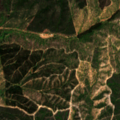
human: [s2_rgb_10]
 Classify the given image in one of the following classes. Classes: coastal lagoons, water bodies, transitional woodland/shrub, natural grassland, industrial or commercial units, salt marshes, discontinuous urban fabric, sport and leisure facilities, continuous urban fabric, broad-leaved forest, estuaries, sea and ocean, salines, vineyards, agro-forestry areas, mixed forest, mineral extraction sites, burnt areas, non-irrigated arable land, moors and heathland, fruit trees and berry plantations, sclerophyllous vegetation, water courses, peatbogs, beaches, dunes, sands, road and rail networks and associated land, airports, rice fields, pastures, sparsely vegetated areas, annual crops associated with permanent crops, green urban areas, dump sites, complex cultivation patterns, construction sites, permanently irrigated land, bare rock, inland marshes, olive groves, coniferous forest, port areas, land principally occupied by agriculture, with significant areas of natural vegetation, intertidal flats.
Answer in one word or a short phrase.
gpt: continuous urban fabric